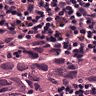
Metastatic tissue present: yes